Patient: sex M, age 58
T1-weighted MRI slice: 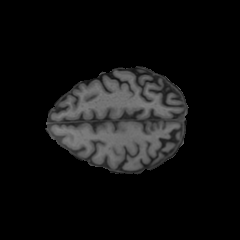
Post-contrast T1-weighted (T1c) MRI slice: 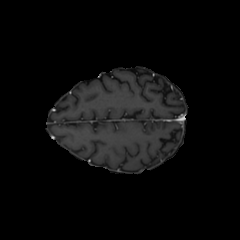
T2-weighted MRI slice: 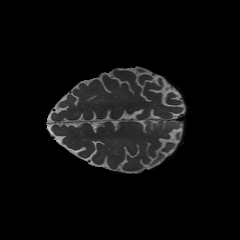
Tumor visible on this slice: no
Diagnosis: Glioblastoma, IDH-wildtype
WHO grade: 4